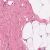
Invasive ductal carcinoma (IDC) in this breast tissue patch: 0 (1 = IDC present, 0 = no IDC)